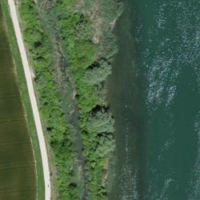
EUNIS habitat code: 15
Species observed at this site:
Corvus corone
Turdus philomelos
Hirundo rustica
Milvus migrans
Milvus milvus
Prunus spinosa
Columba livia
Fringilla coelebs
Passer domesticus
Falco tinnunculus
Motacilla alba
Carduelis carduelis
Columba palumbus